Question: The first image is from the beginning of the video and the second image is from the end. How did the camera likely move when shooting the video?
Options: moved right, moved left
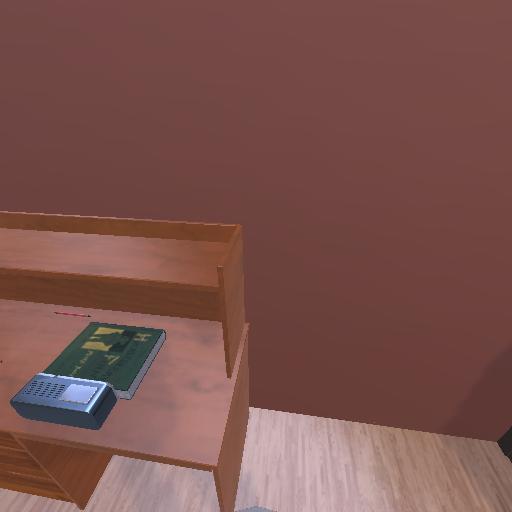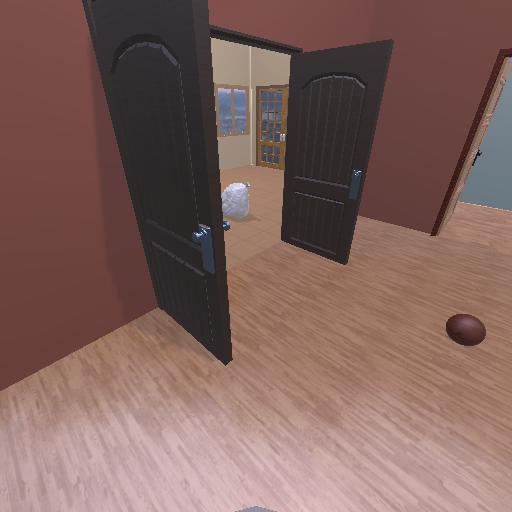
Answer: moved right